Field crop: tomato
Growth stage: 1
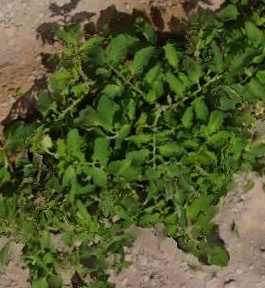
Species: tomato